Field crop: maize
Growth stage: 2
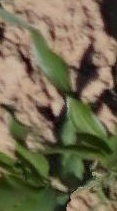
Species: maize